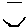
Label: hexagon